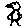
Label: bird